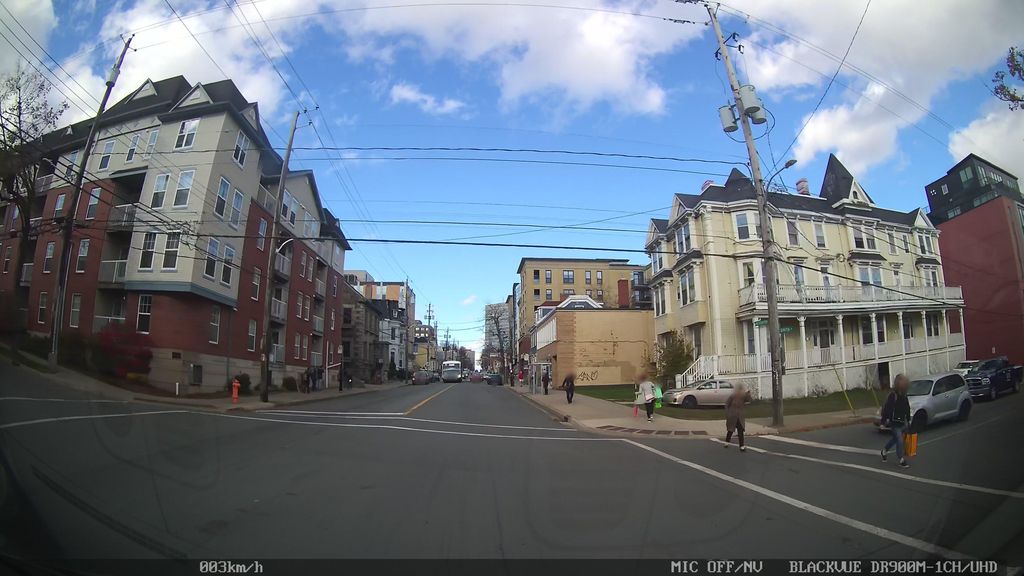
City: halifax